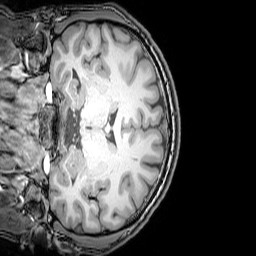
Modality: T1w
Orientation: coronal
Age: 25
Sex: male
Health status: healthy
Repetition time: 0.081 s
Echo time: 0.037 s